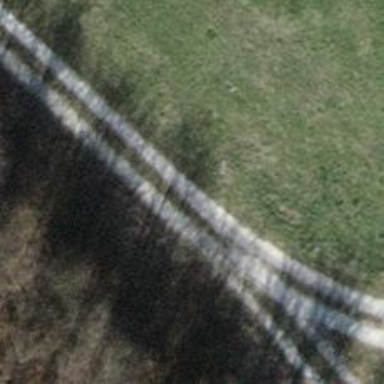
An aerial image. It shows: Unpaved track with grade2 surface.